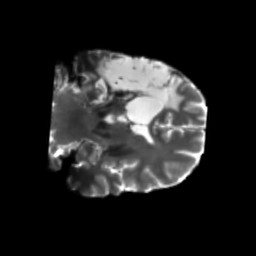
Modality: T2w
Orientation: coronal
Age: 50
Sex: male
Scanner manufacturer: siemens
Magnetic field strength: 3 T
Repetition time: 5.25 s
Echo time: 0.08 s